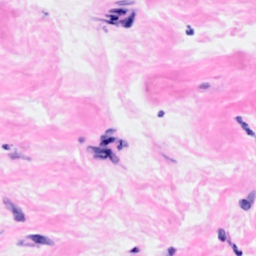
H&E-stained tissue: Breast